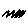
Label: zigzag